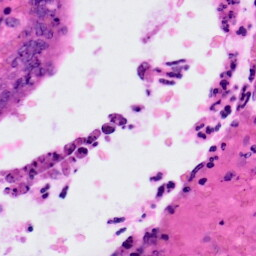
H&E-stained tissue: Colon